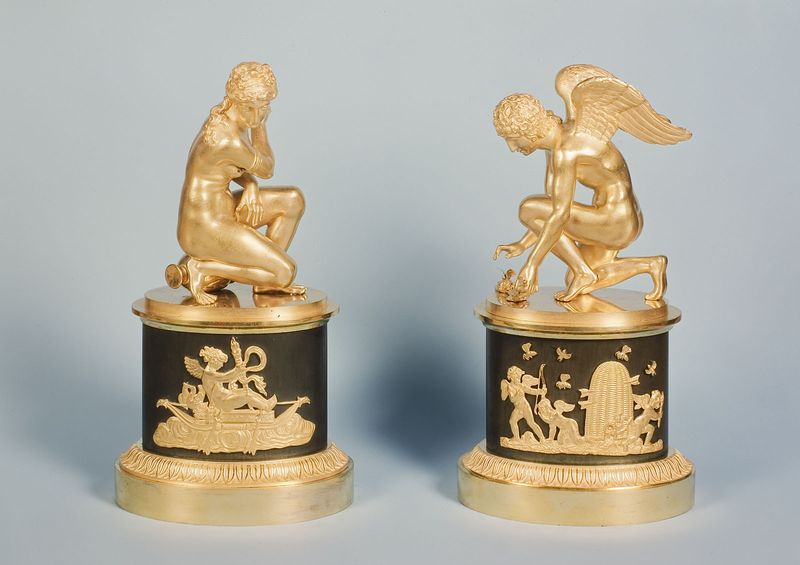
Titel: Venus und Amor
Institution: Privatbesitz
Schlagwörter: akt, flügel, mann, nackt, vogel, frau, rücken, schwarz, säule, sockel, figur, gold, amphore, engel, relief, füße, bogen, figuren, inschrift, knie, bienen, knien, hermes, szenen, pfeil, bienenkorb, bienenstock